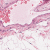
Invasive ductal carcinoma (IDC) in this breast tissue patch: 0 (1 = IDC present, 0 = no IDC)